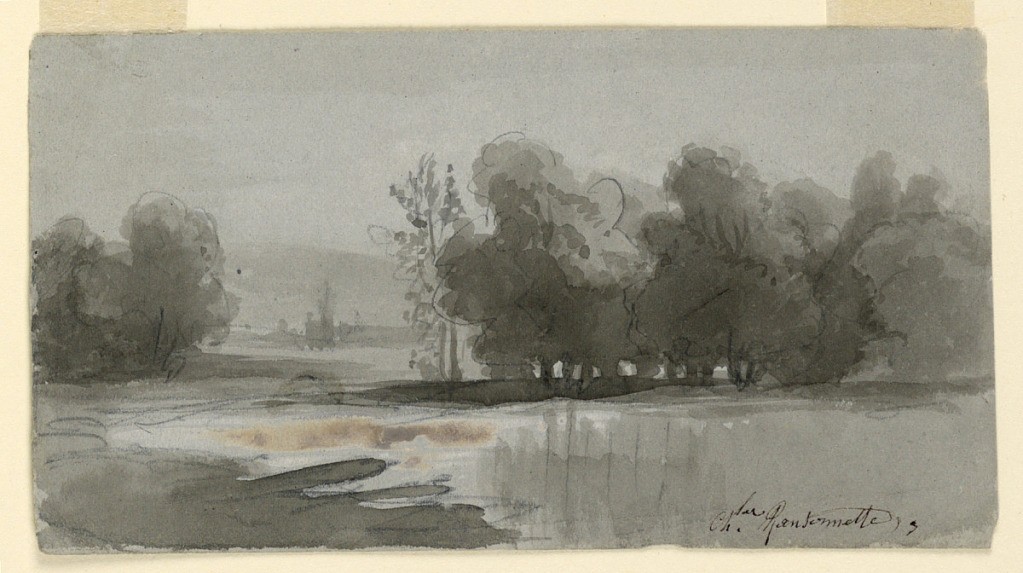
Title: Landscape
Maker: Charles Nicolas Ransonnette, French, 1793 - 1877
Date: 1850-1875
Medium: Graphite, brush and grey and partly oxidized white wash on grey paper
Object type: Drawing
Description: Water and trees.